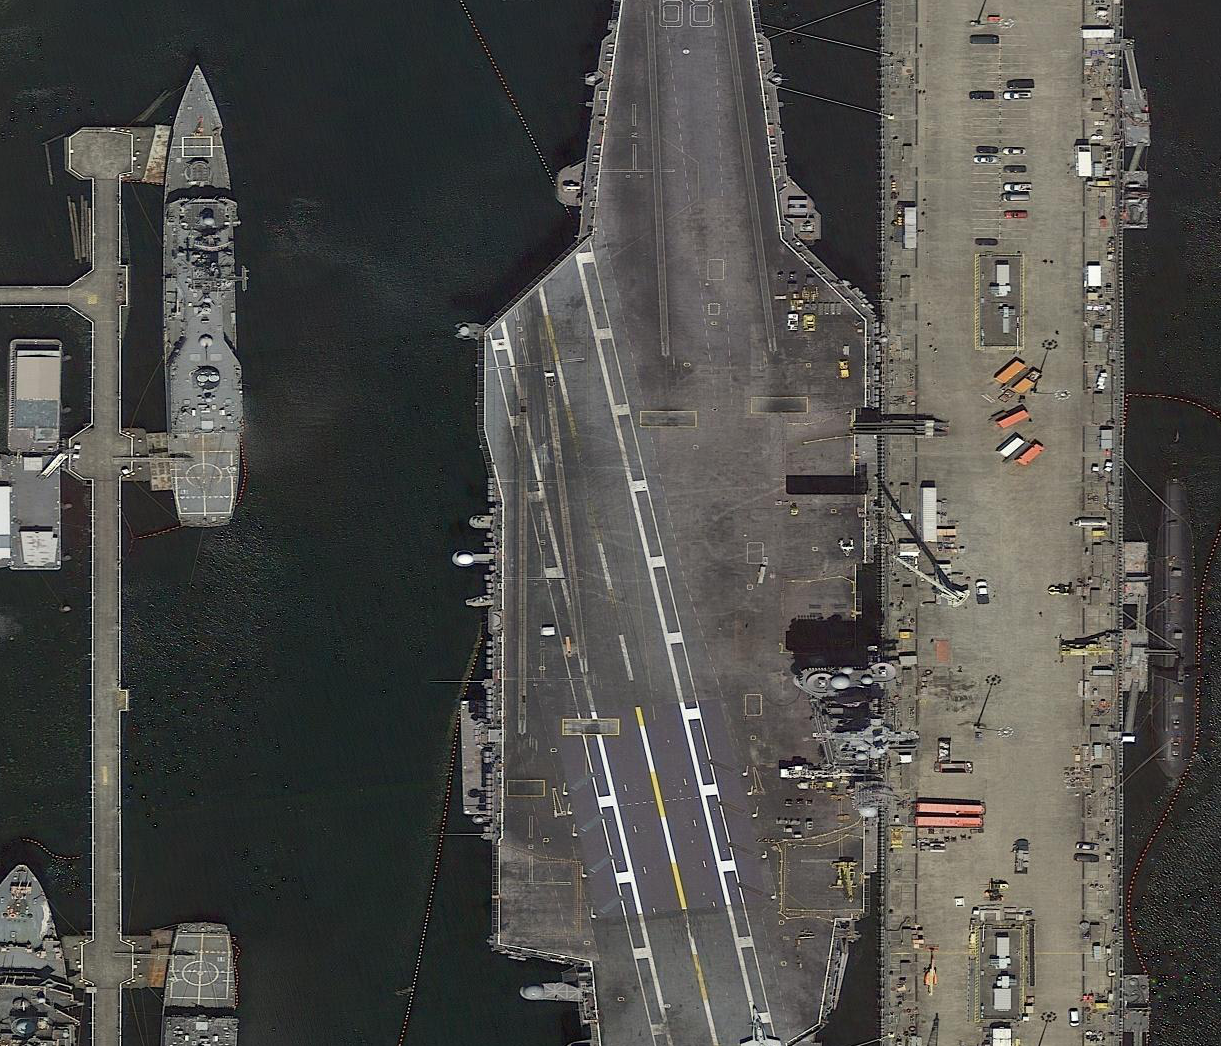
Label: Nimitz-class_aircraft_carrier